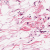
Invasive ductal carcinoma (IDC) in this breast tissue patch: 0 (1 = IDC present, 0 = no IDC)